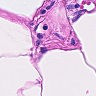
Metastatic tissue present: no